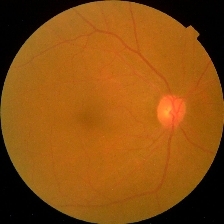
Diabetic retinopathy grade: No DR